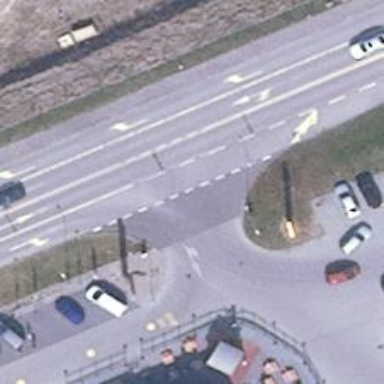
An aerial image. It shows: Secondary road with asphalt surface and separate sidewalk.